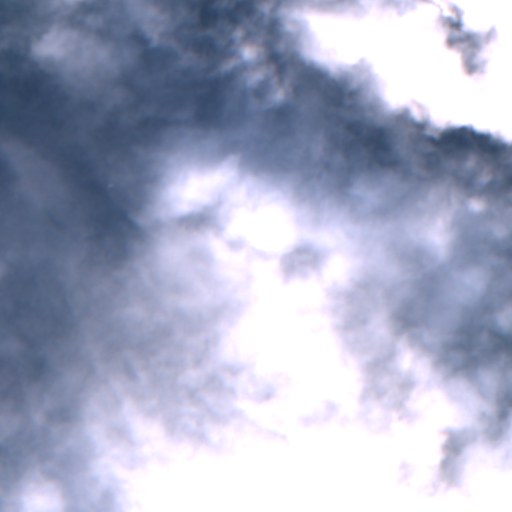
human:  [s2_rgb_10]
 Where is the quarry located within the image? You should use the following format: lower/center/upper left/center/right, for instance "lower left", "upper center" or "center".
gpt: The quarry is located in the lower left of the image.
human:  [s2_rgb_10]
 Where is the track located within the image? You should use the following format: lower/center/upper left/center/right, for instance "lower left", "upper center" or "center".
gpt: The track is located in the center left of the image.
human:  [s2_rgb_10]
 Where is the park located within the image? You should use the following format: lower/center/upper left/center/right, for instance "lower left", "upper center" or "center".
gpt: There is no park in the image.